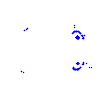
Particle: kaon